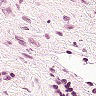
Metastatic tissue present: no